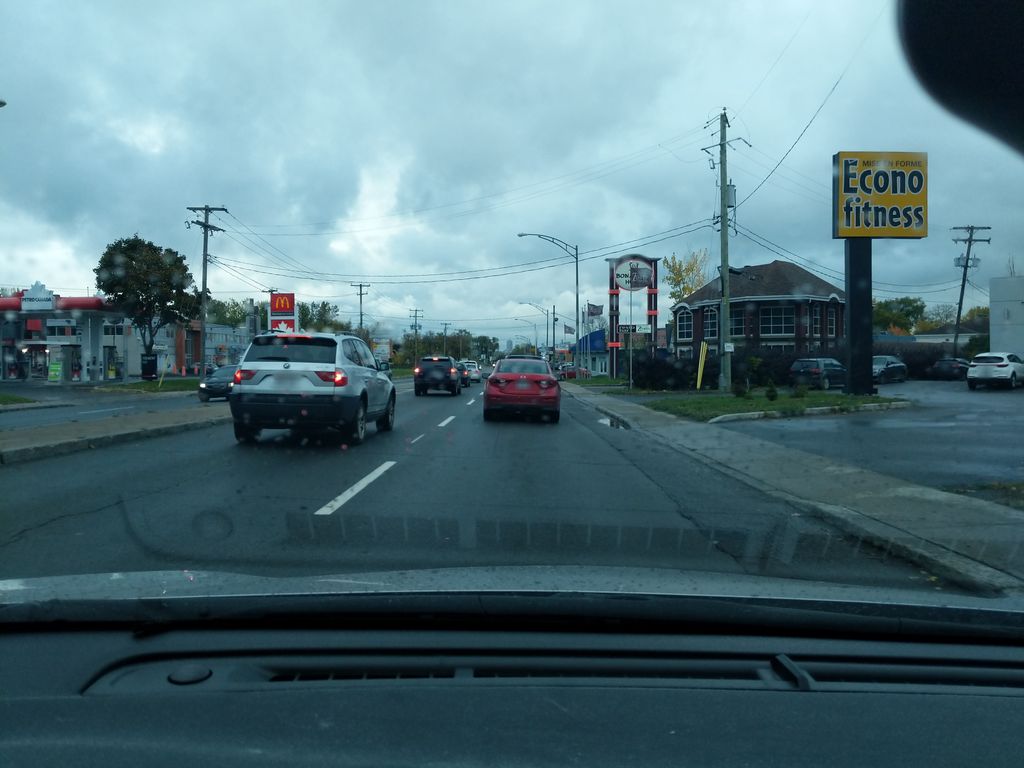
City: quebec_city